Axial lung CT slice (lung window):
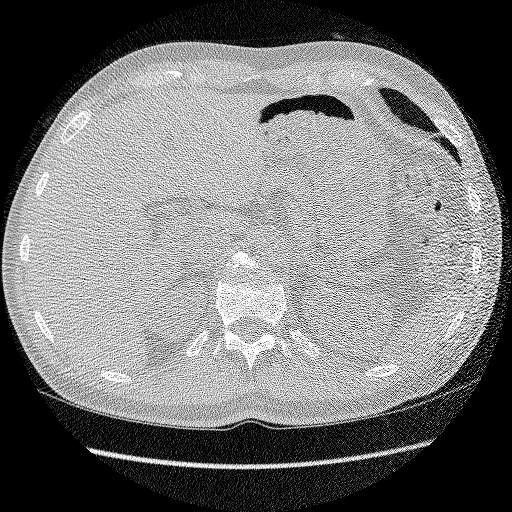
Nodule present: no